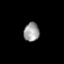
Tissue: prostate
Cell type: T cells
Senescence score: 0.3145
Nuclear area (px): 285
Mean DAPI intensity: 155.912